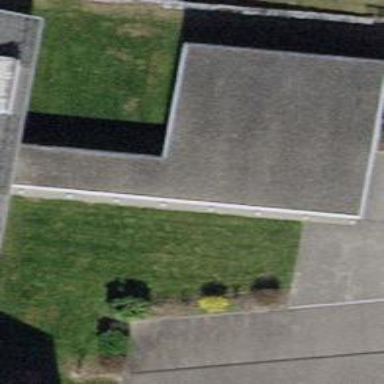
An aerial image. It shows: View of roof of building.